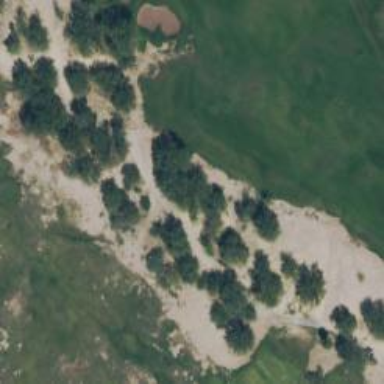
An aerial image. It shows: Path designated for golf carts.